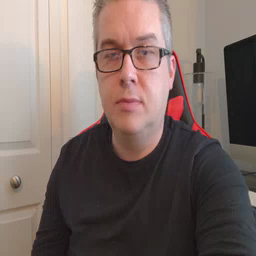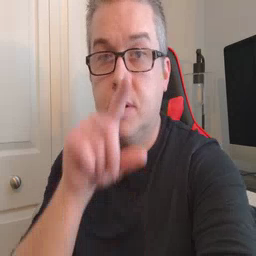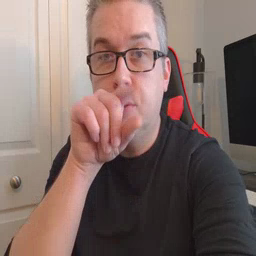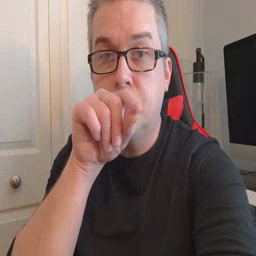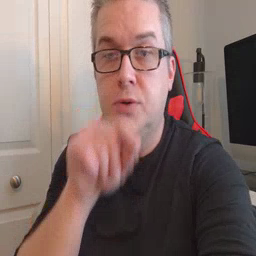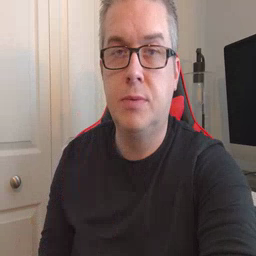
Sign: bird